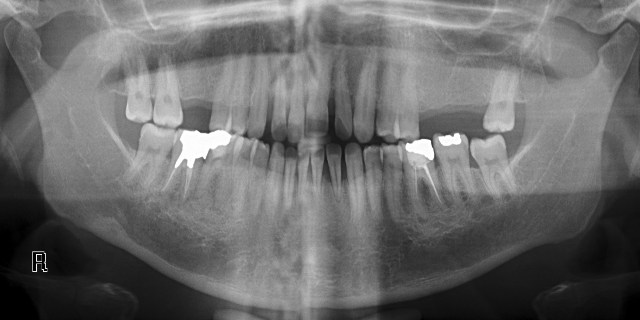
adult